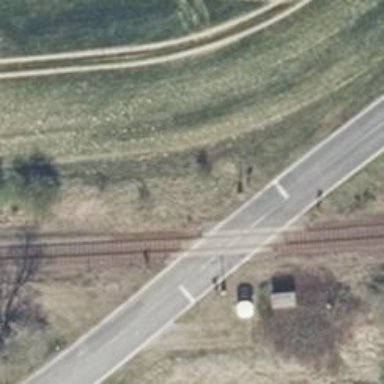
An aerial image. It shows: Level crossing along the railway.